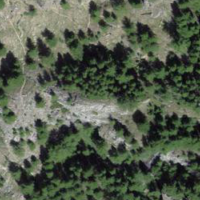
EUNIS habitat code: 31
Species observed at this site:
Lactuca perennis